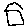
Label: house